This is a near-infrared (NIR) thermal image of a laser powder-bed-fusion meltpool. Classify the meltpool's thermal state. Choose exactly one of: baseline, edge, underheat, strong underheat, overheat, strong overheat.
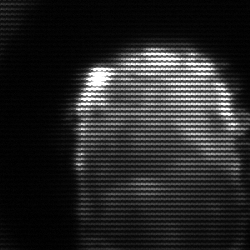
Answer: baseline